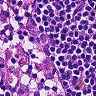
Metastatic tissue present: no